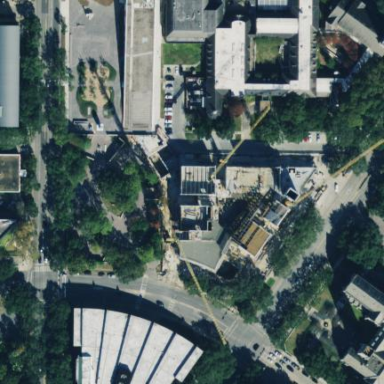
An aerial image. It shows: Public building.